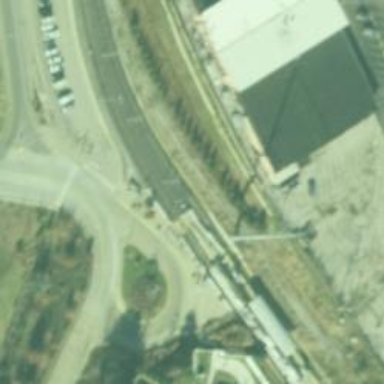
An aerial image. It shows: Railway crossing.